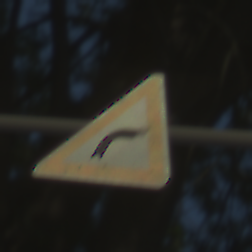
Verkehrszeichen: KurveRechts
Umgebung: Outdoor, Suburban
Tageszeit: Midday
Wetter: Clear
Licht: Natural
Jahreszeit: NotSpecified
Kontrast: HighContrast